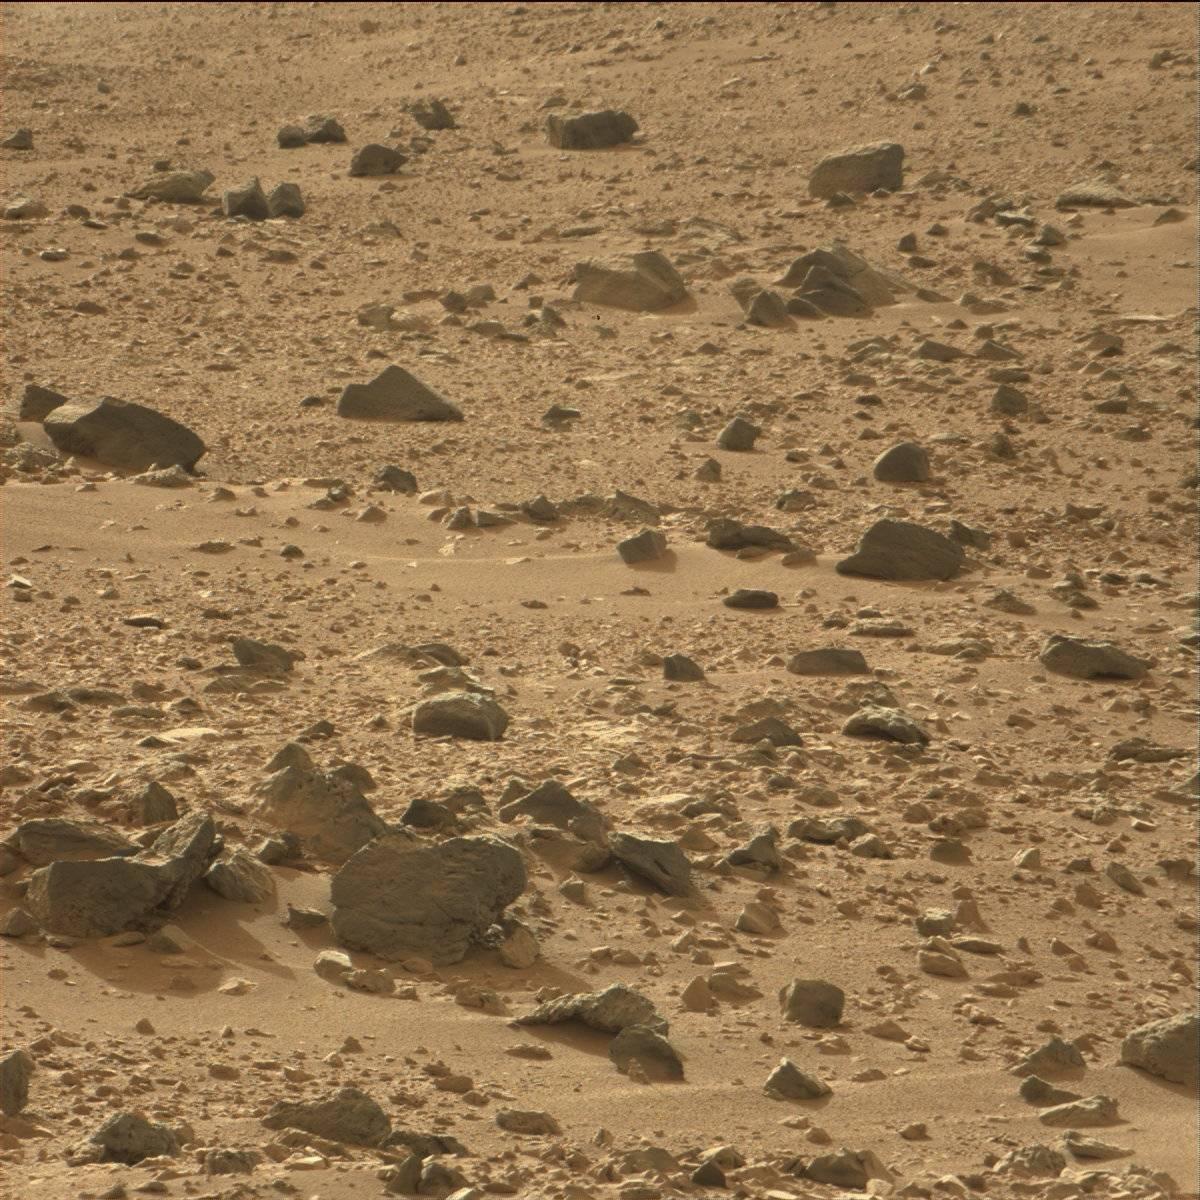
Terrain classes present: Bedrock, Rock, Sand / Soil